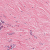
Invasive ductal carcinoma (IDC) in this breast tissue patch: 0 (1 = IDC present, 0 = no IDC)